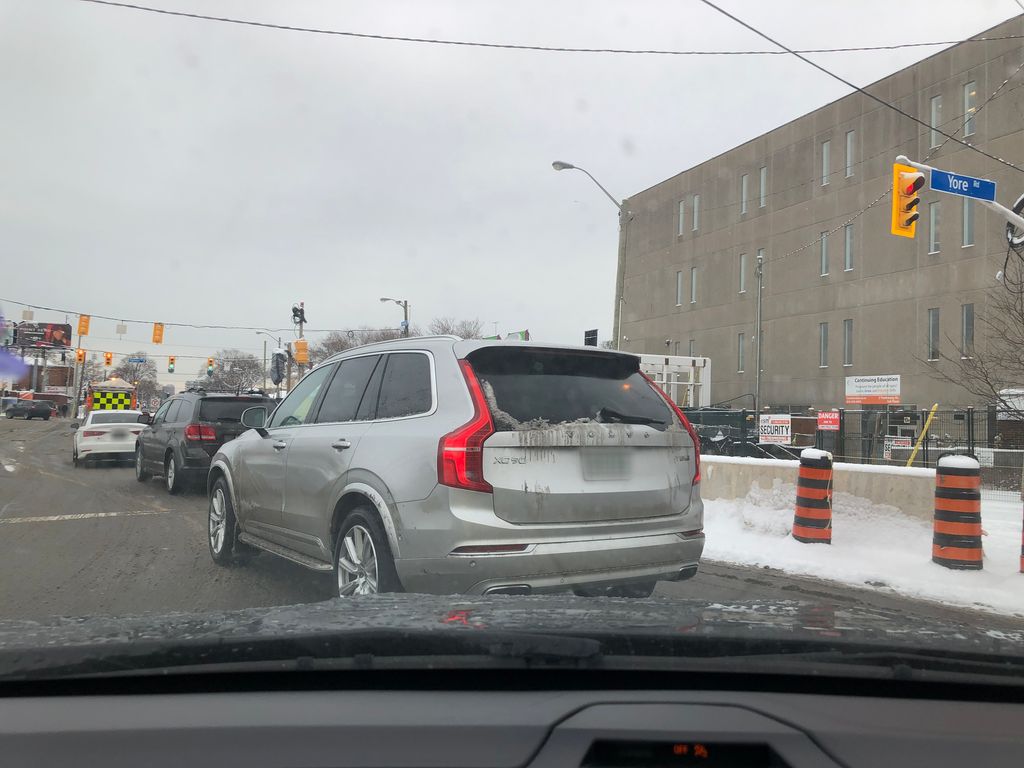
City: toronto